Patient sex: M
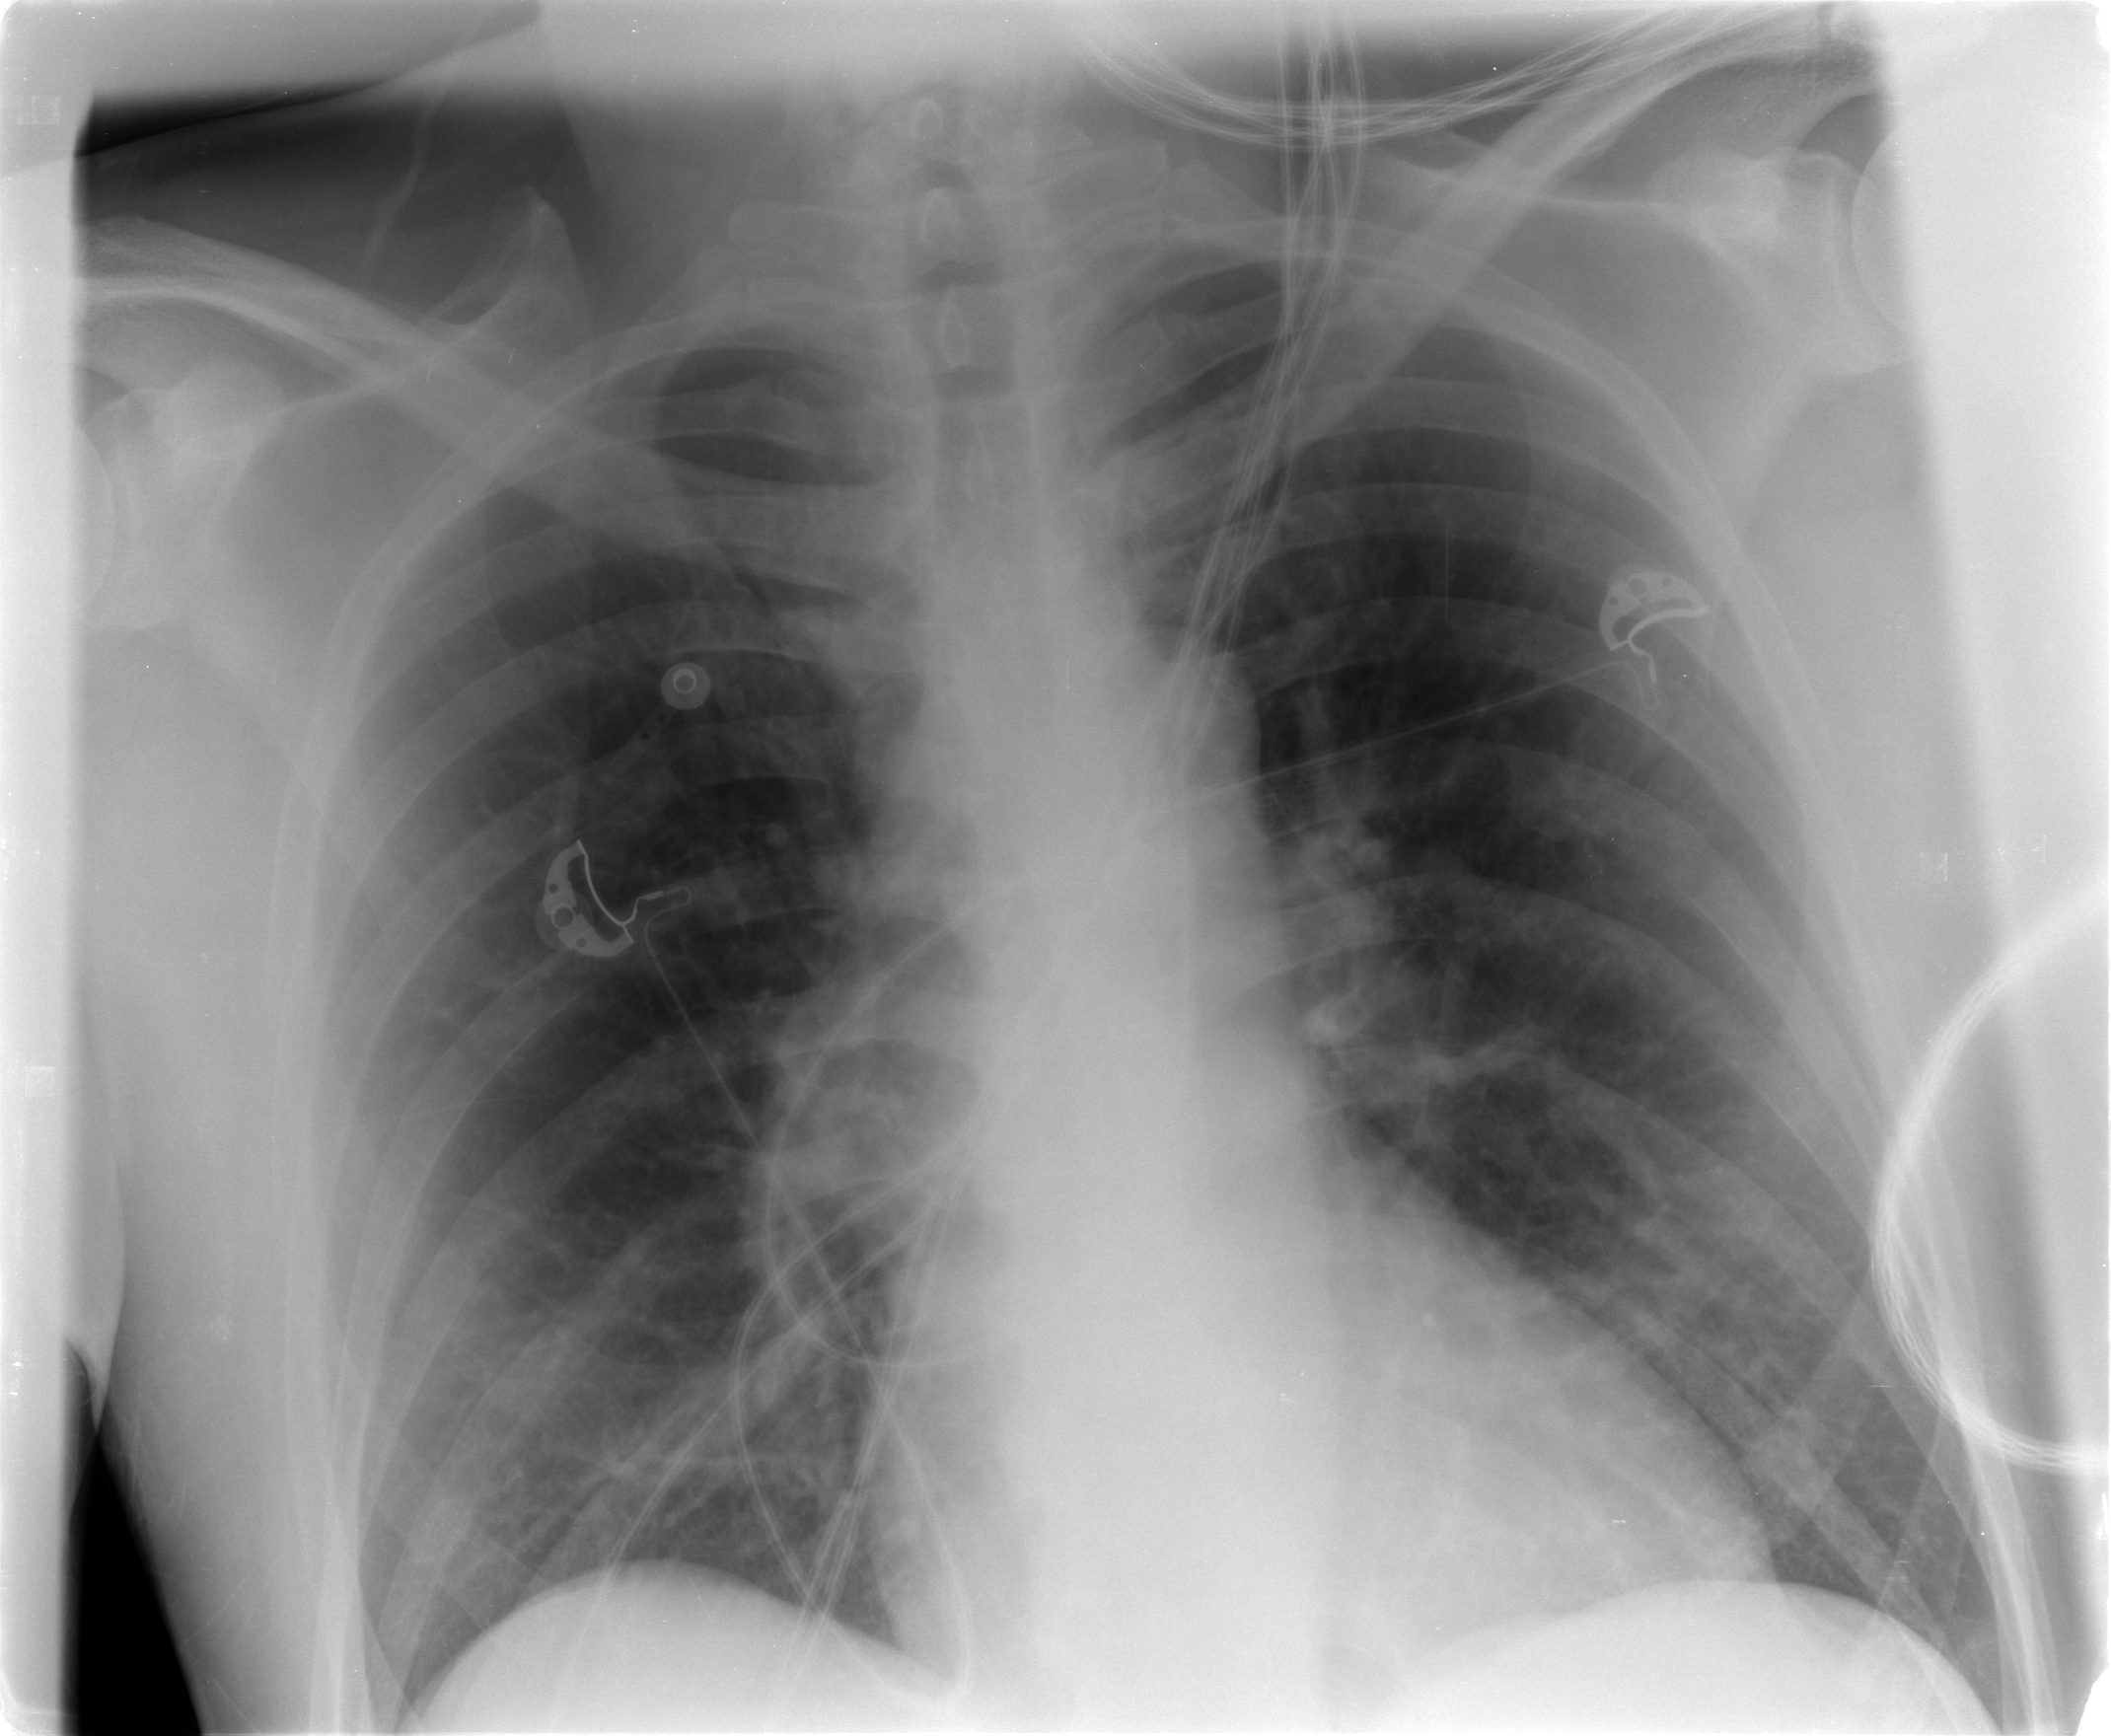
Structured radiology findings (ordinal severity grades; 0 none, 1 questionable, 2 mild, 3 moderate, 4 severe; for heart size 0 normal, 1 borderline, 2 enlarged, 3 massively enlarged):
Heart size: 0
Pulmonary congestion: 0
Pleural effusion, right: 0
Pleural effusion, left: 0
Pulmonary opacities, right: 0
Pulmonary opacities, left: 0
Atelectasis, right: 2
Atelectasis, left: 0